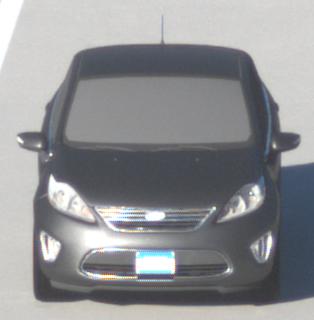
Make: Ford
Model: Fiesta
Detailed model: ’09 Sedan (seventh series)
Model produced from: 2010
Model produced until: 2017
Doors: 4
Color: gray
Road condition: dry road
Daytime: morning or afternoon
Contrast: high contrast